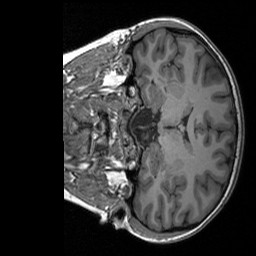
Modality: T1w
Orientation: coronal
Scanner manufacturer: siemens
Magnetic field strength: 3 T
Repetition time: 1.76 s
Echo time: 0.0022 s